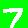
Digit: 7